Interaction volume radius: 10 \u00c5
Interaction volume height: 10 \u00c5
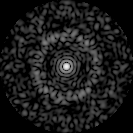
Disorder parameter: 0.8222